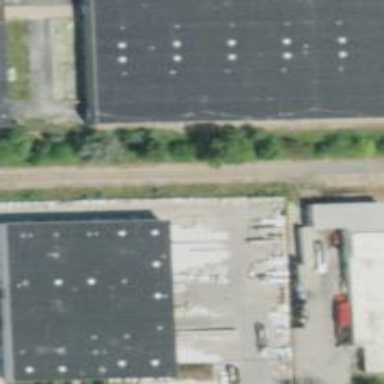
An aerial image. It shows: Warehouse building.